Field crop: maize
Growth stage: 1
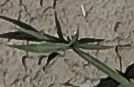
Species: sorghum